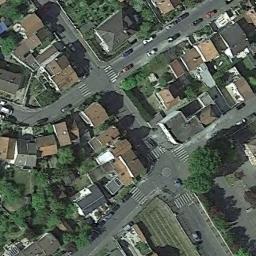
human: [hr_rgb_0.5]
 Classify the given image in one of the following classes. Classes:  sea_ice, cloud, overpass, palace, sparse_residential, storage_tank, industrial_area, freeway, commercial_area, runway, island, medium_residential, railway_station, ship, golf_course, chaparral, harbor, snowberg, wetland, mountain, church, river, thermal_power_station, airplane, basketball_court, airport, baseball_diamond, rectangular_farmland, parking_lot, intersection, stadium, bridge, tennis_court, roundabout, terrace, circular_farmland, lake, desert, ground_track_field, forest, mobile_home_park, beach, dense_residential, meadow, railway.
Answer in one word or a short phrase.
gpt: mobile_home_park